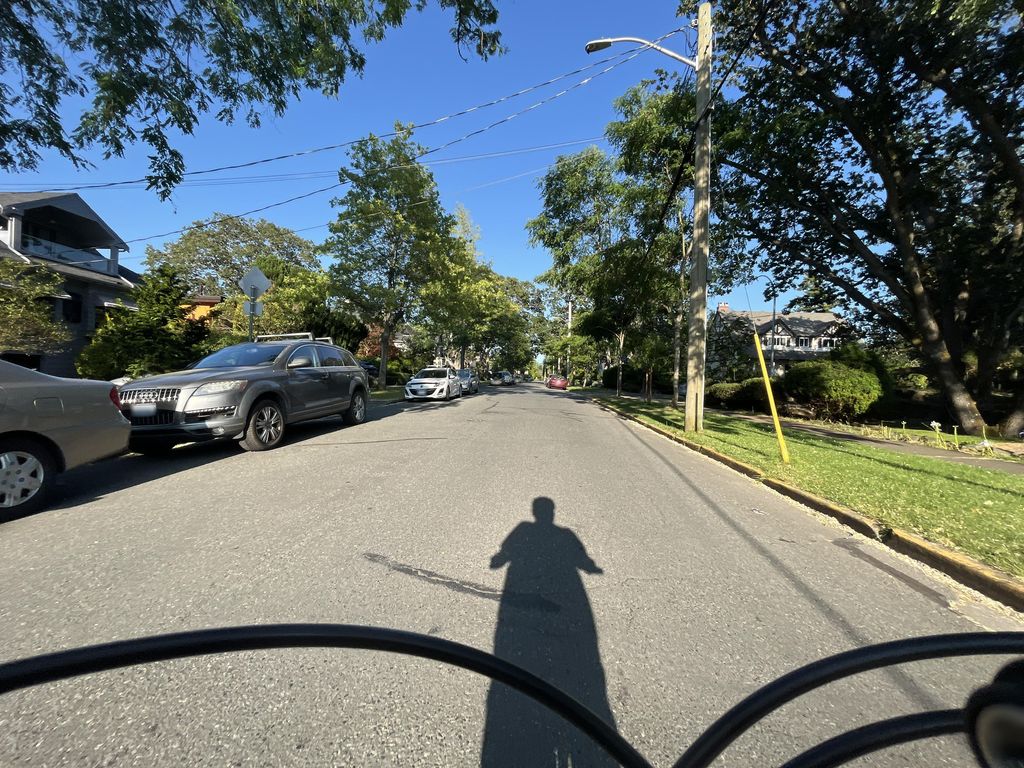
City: victoria